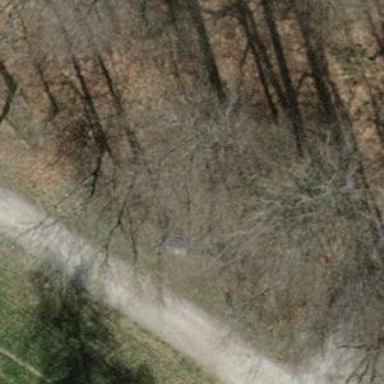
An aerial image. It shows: Blue bench.